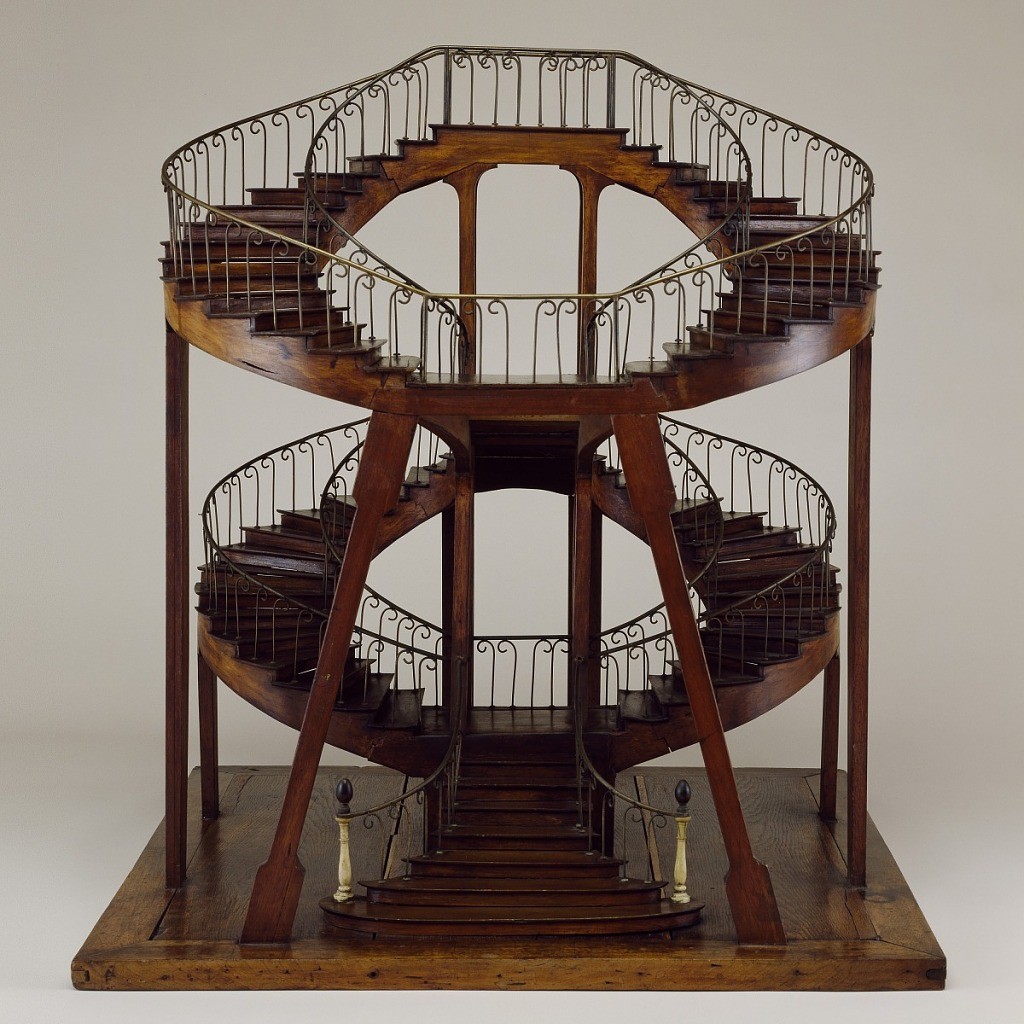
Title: staircase model
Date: late 18th century
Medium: pear (wood), brass wire, bone
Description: Double-revolution super-imposed staircase model.